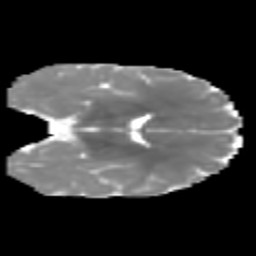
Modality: MD
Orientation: coronal
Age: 7
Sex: male
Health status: healthy